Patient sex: M
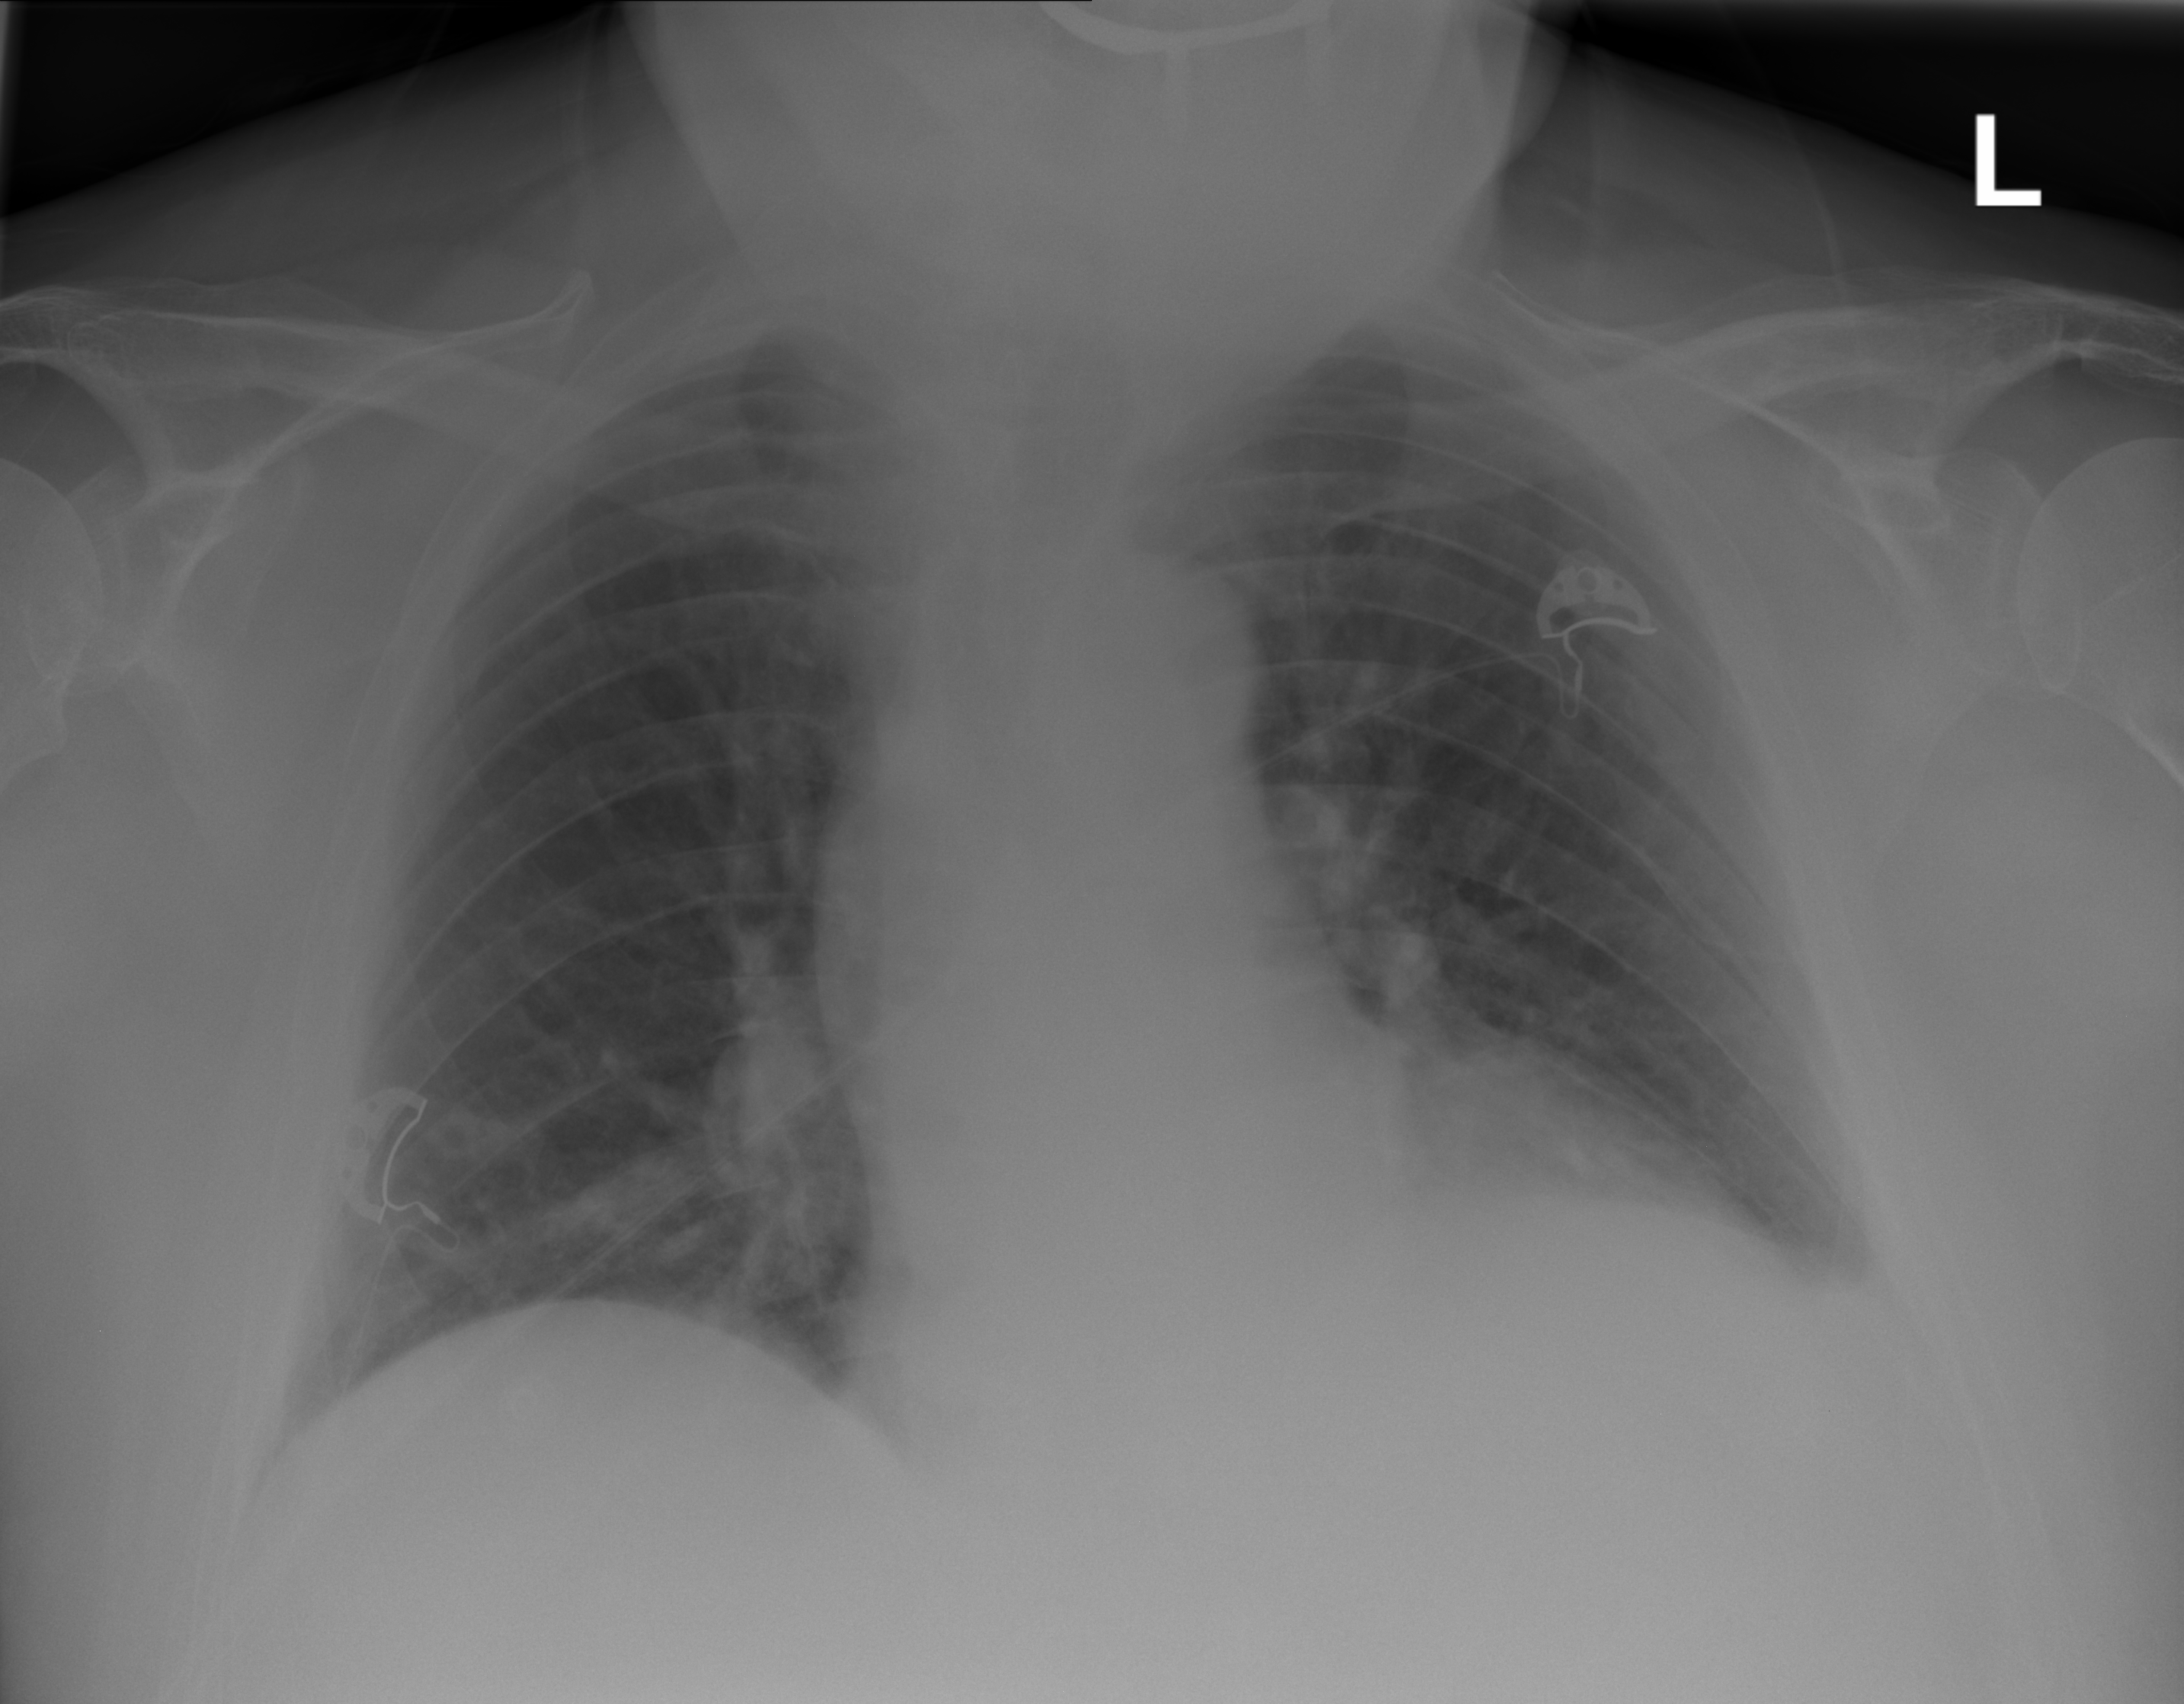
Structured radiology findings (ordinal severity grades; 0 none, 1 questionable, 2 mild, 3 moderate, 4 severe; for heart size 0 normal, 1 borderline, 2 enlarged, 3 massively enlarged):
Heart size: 0
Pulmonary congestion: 0
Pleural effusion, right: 0
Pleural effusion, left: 2
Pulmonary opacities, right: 1
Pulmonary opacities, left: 0
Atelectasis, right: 2
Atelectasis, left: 0